Question: I was working on my project last night, I saved it as usual and closed down eclipse. I woke up today to continue with it as it's in for next week and this happens :

I have no idea what to do. Is there any possibility I can get my classes back?
thanks =/
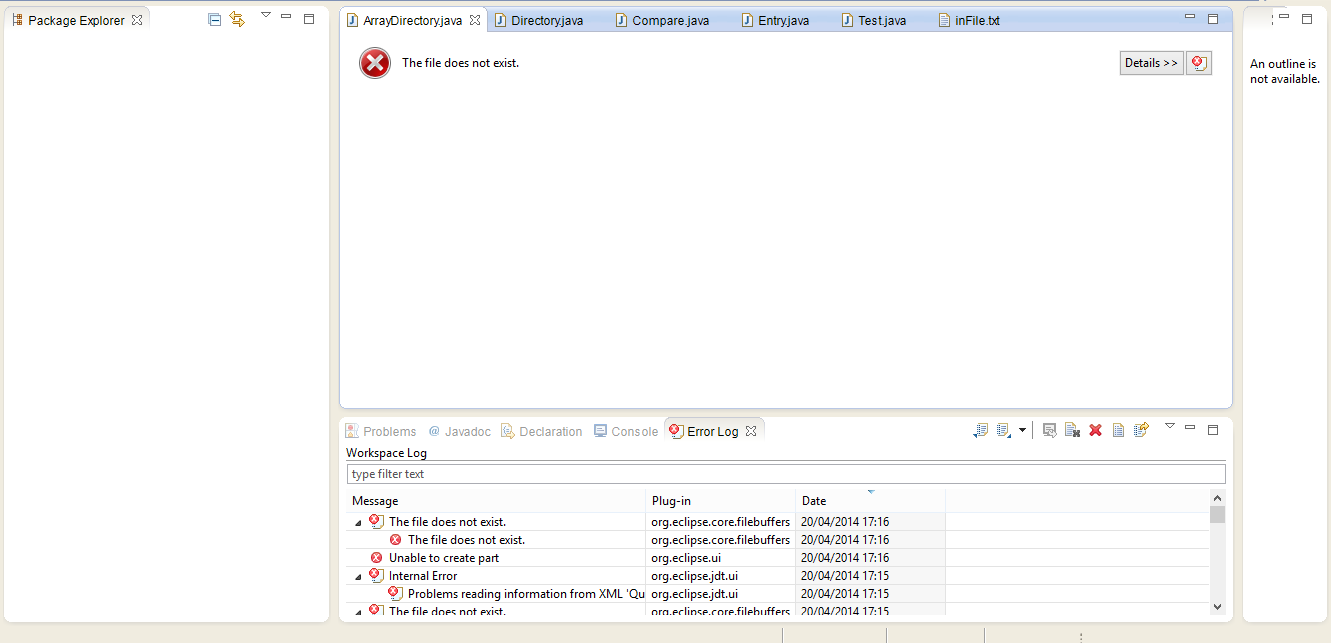
Answer: 1. Make sure the project is inside the eclipse workspace folder
2. Delete the project from eclipse (DON'T SELECT "DELETE PROJECT CONTENTS ON DISK")
3. Restart eclipse
4. Import the project